Brain MRI, t1w sequence, axial 2D slice.
Patient: age 52, sex M, weight 78 kg, height 1.78 m
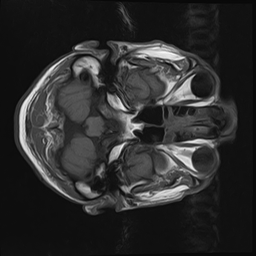